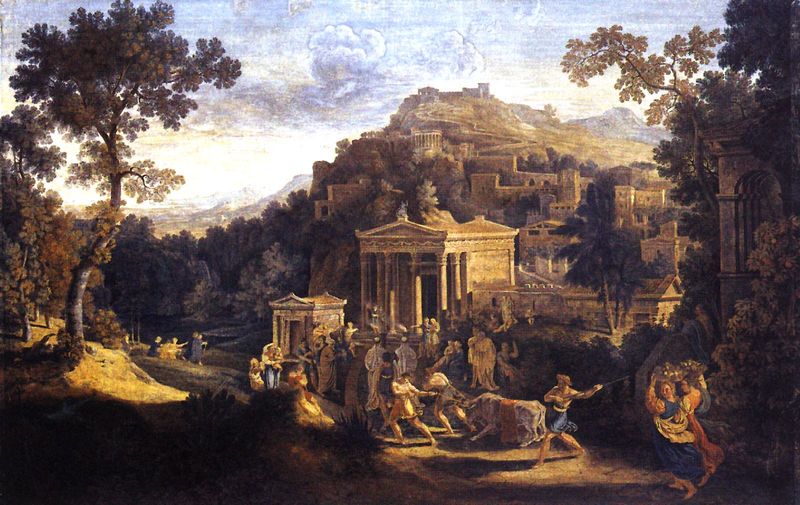
Titel: Antike Stadt an einem Berg
Künstler: Karl Friedrich Schinkel
Institution: Berlin, Staatliche Museen, Nationalgalerie
Schlagwörter: baum, berg, blau, gemälde, himmel, mann, schatten, wolken, bäume, frauen, landschaft, menschen, stadt, licht, haus, tiere, architektur, barock, geschichte, häuser, hügel, klassizismus, renaissance, wald, bauern, italien, dorf, kuh, antike, mauern, mythos, priester, griechenland, tempel, opfer, stier, josef, akropolis, raffael, menshcne, gebaeude, geschcihte